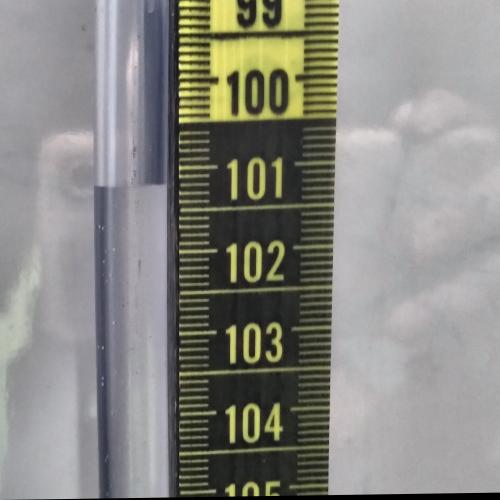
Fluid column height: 100.2 cm